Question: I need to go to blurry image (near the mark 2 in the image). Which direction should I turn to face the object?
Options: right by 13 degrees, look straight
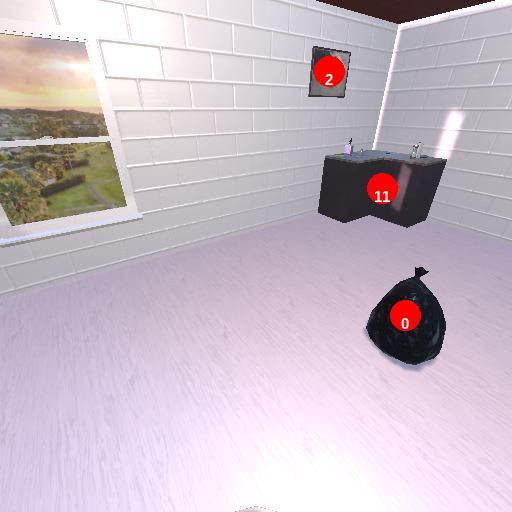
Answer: right by 13 degrees